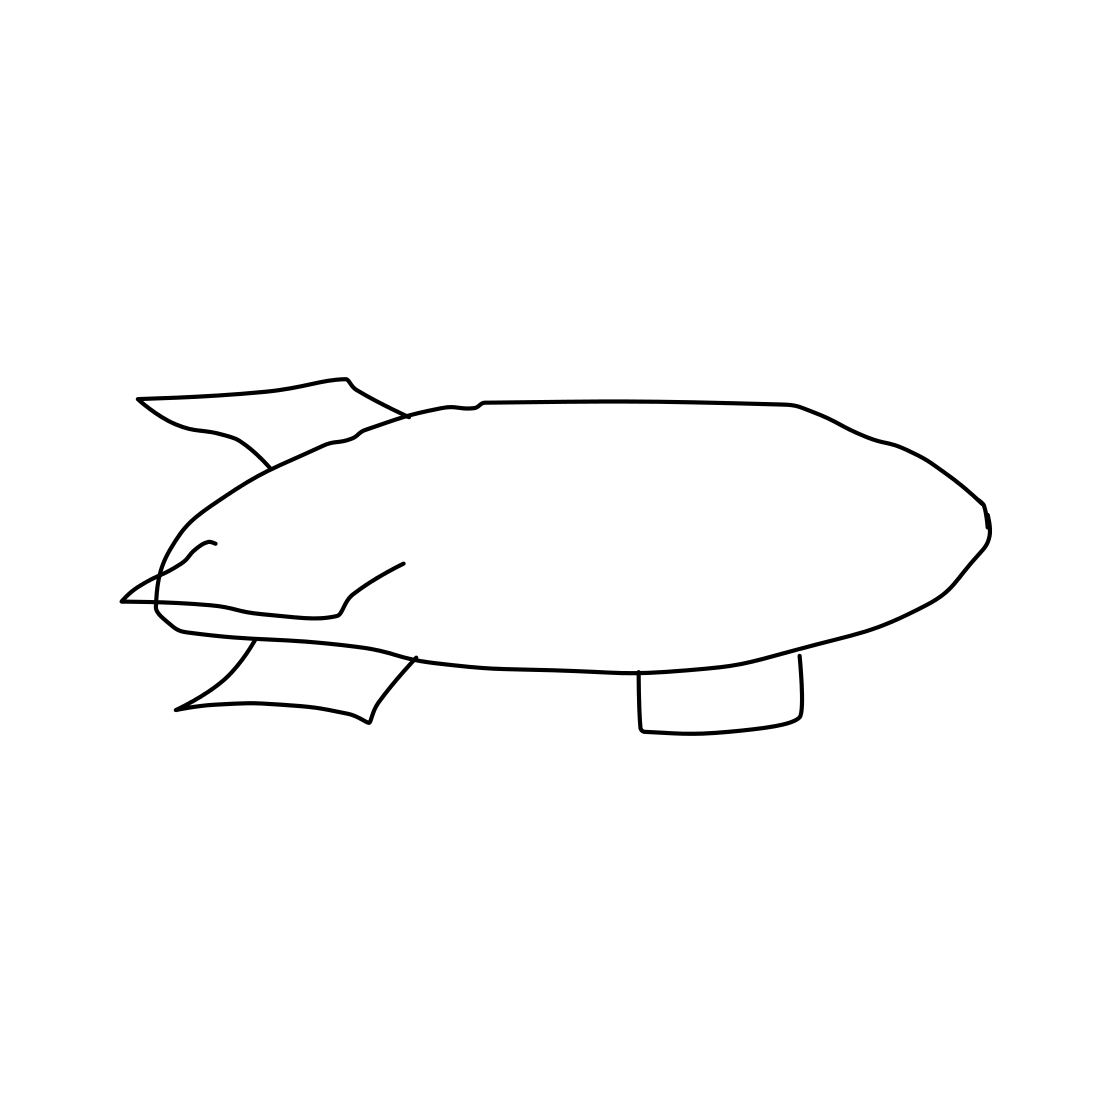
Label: blimp